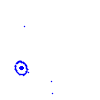
Particle: proton